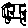
Label: car